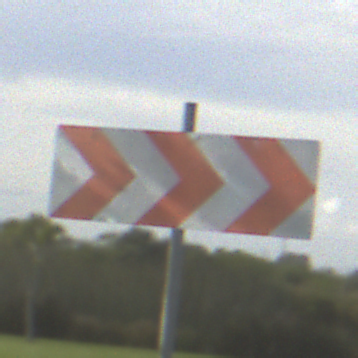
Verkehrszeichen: RichtungstafelnInKurvenGrossLinks
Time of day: MorningAfternoon
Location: Outdoor (Suburban)
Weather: PartlyCloudy
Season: NotSpecified
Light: Natural